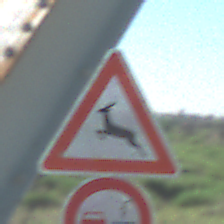
Verkehrszeichen: WildwechselRechts
Zusatzzeichen unten: VerbotUeberholenEinspurigeFahrzeuge
Umgebung: Outdoor, Special
Tageszeit: MorningAfternoon
Wetter: Clear
Licht: Natural
Jahreszeit: NotSpecified
Kontrast: HighContrast